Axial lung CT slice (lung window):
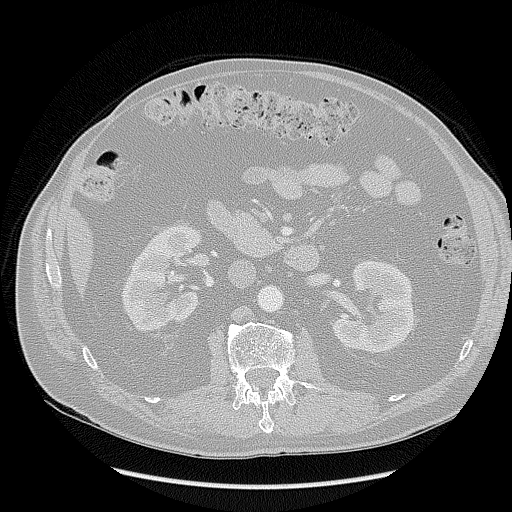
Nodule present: no